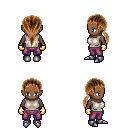
a pixel art fantasy rpg character, female body template, human, dark skin, white sleeveless shirt, magenta pants, brown ponytail hairstyle, gold gloves, metal boots, four views (front, back, left, right), 2x2 character sprite sheet, small pixel art, hard edges, no anti-aliasing